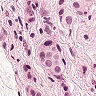
Metastatic tissue present: yes